Question:
How can I correct the result of a statement if the login script is setting the "created" date 1 month too early. How would you correct the existing data?
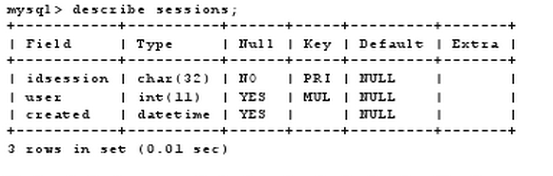
Answer: You just want to set the stored to ?
'''
UPDATE 'sessions'
SET 'sessions'.'created' = DATE_ADD('sessions'.'created', INTERVAL 1 MONTH)
'''
Or have I missunderstood your question?